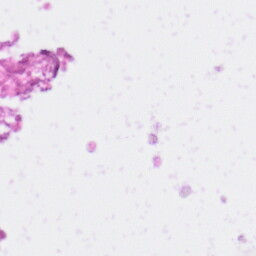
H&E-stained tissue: Skin